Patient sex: M
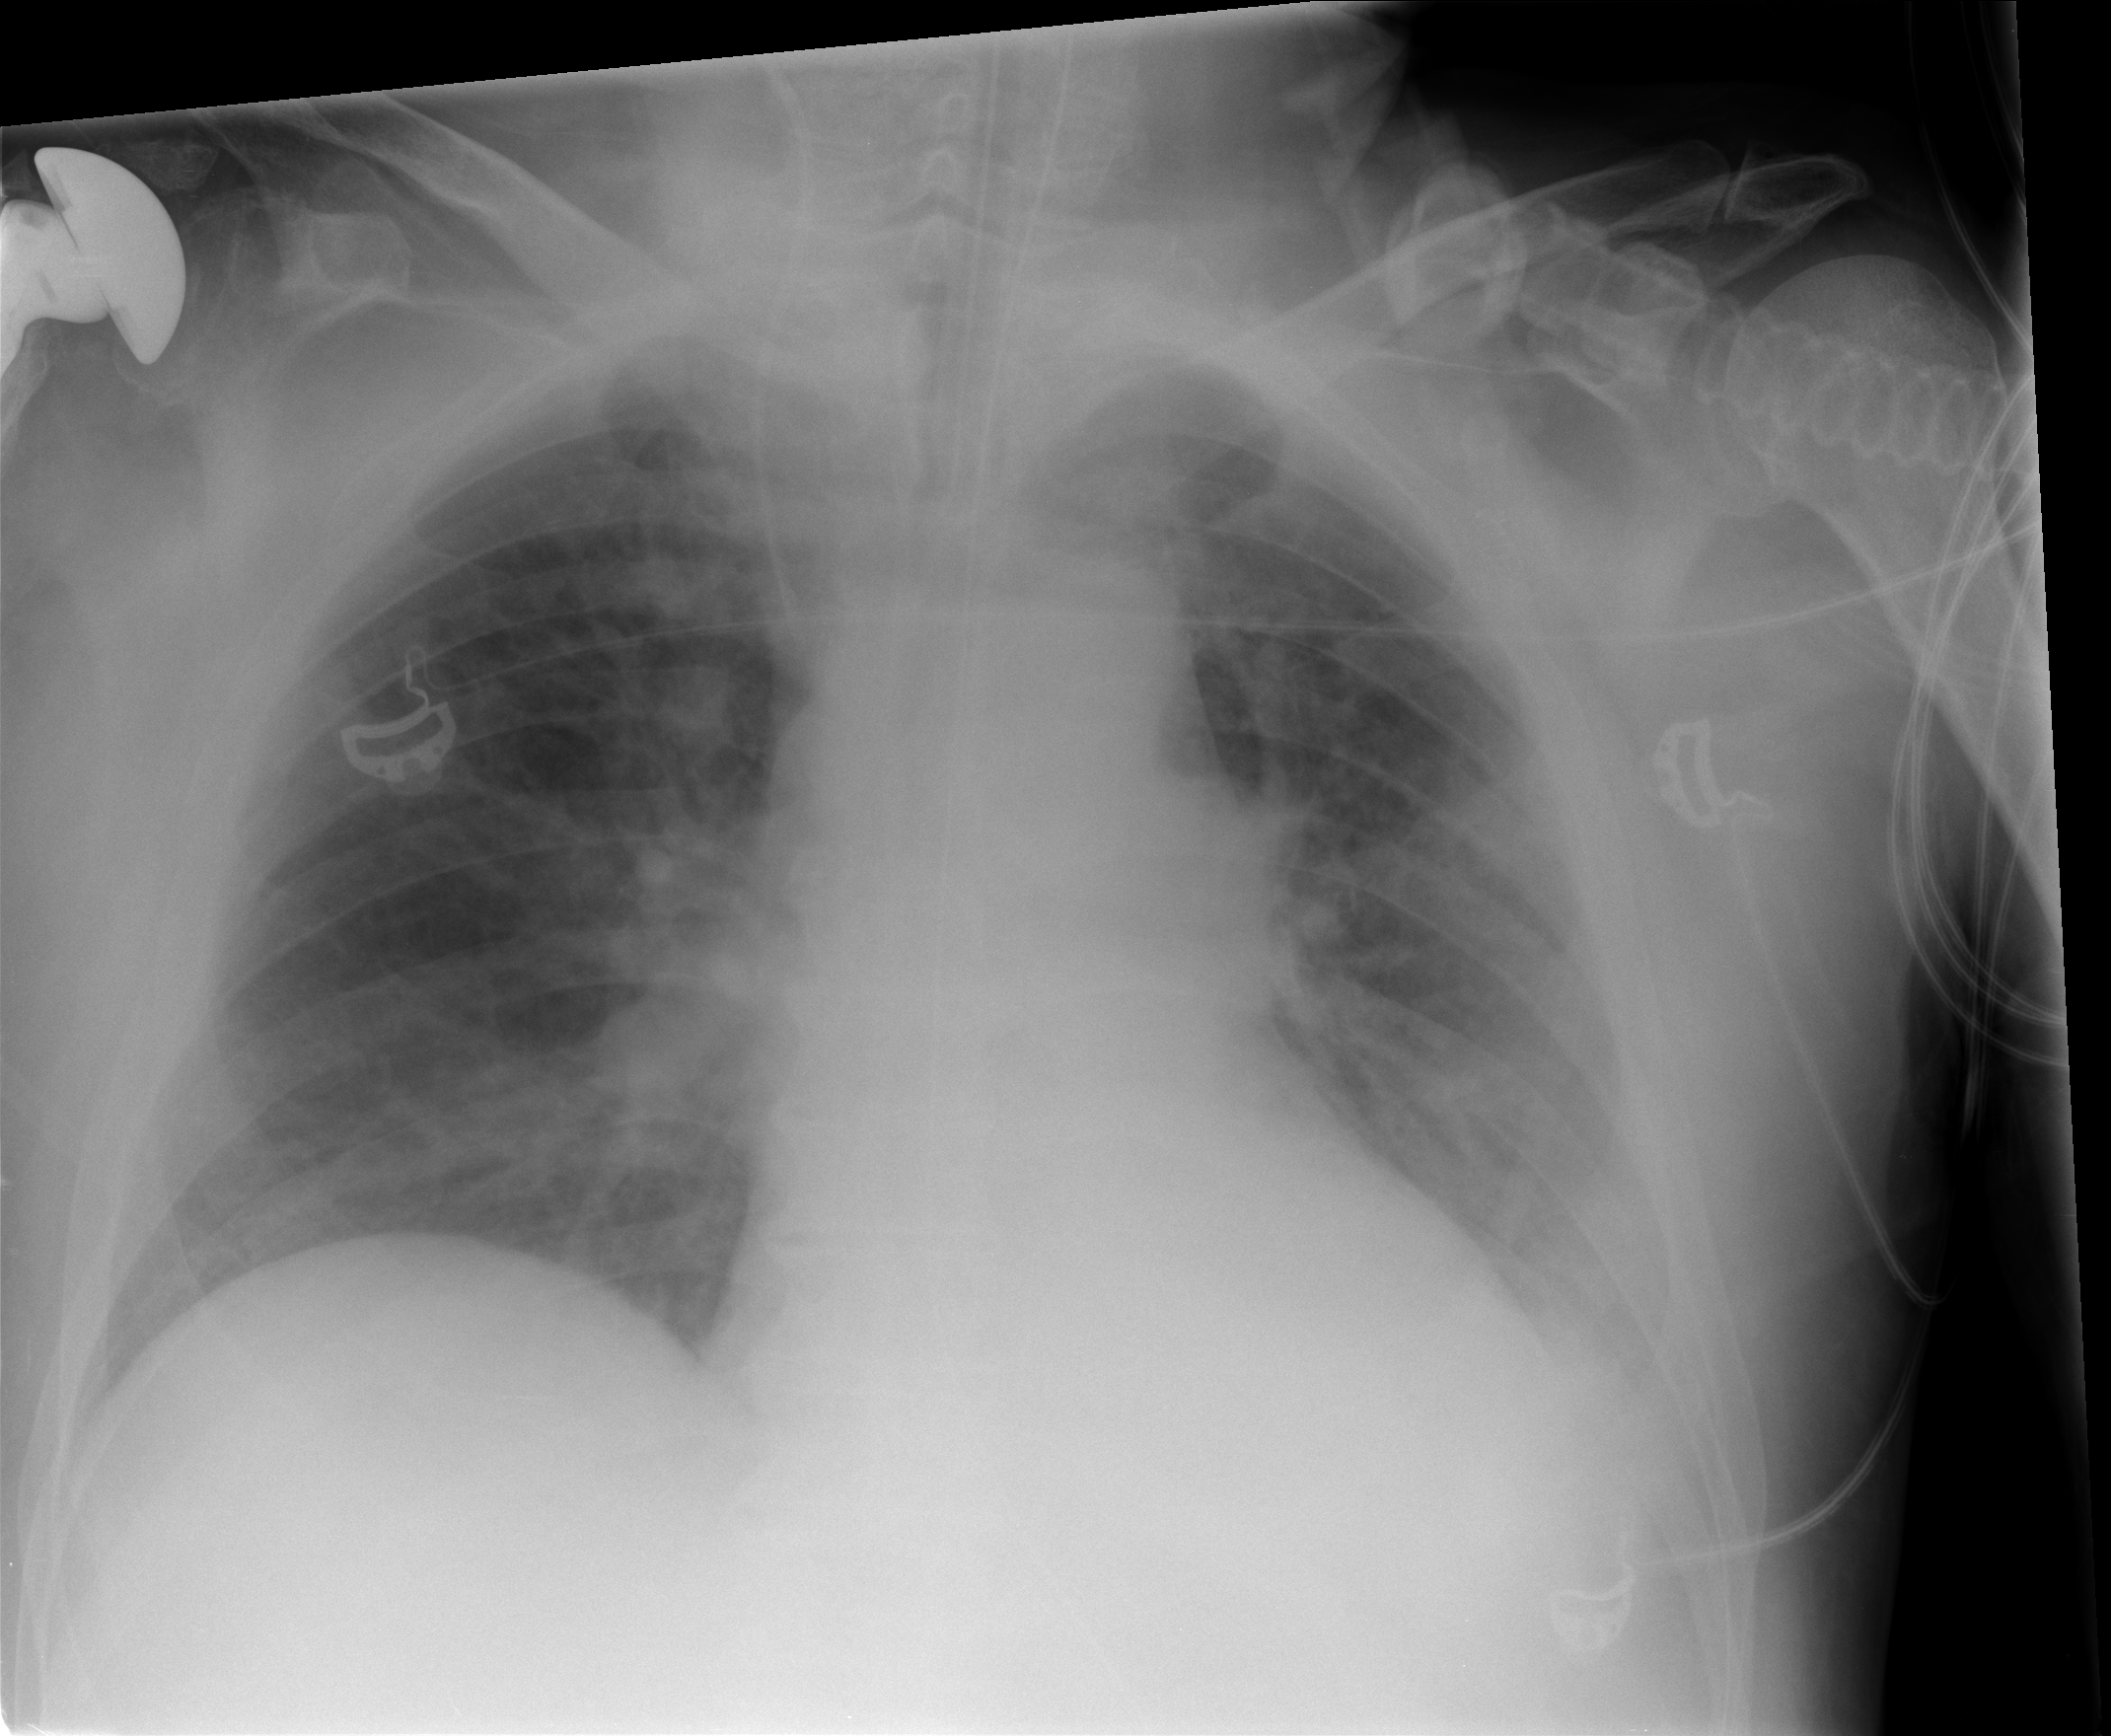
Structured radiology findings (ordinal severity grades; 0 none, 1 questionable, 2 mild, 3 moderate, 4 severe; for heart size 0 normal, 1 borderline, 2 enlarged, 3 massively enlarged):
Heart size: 2
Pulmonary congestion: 2
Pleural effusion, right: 0
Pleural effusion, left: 2
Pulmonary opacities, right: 0
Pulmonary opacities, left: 2
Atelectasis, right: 0
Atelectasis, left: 2